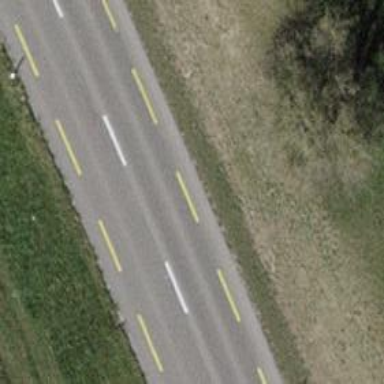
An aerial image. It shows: Primary highway with asphalt surface and soft cycle lane.